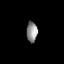
Tissue: lung
Cell type: Epithelial cells
Senescence score: 0.2237
Nuclear area (px): 220
Mean DAPI intensity: 140.995